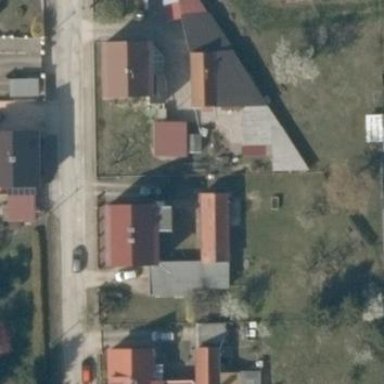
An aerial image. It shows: Shed.